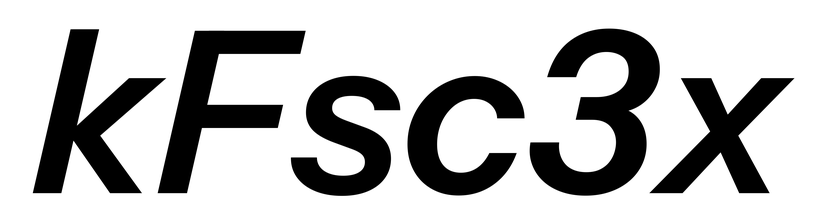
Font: InstrumentSans-Italic_SemiBold_Italic